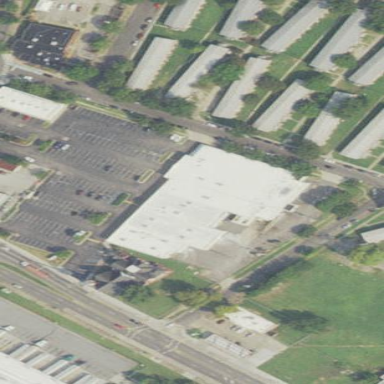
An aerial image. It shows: Commercial building.